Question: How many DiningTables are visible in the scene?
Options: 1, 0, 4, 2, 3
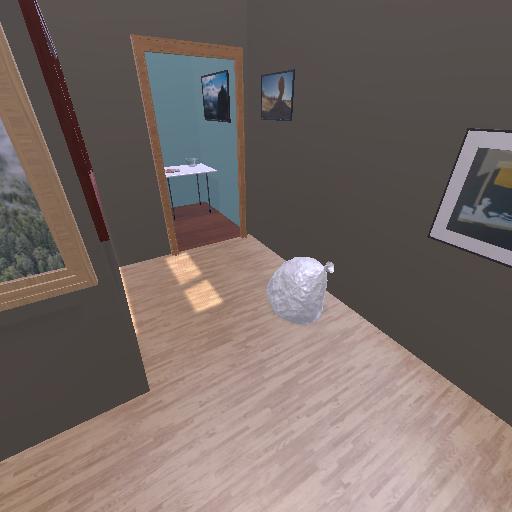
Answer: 1